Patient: sex M, age 47
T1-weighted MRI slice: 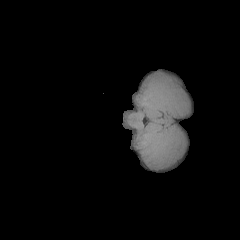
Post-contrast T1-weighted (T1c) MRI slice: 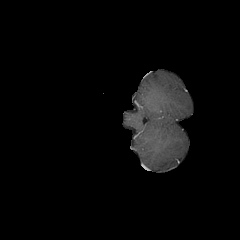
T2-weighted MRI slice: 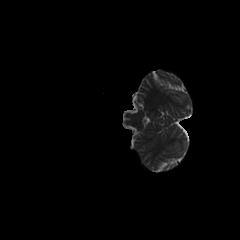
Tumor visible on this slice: no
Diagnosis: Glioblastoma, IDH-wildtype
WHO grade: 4